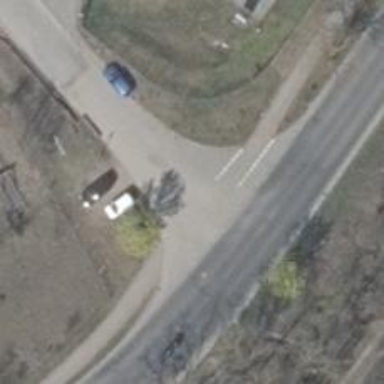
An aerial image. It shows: Road with "give way" sign.